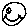
Label: smiley face